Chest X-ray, PA view. Patient: 25 years old, sex M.
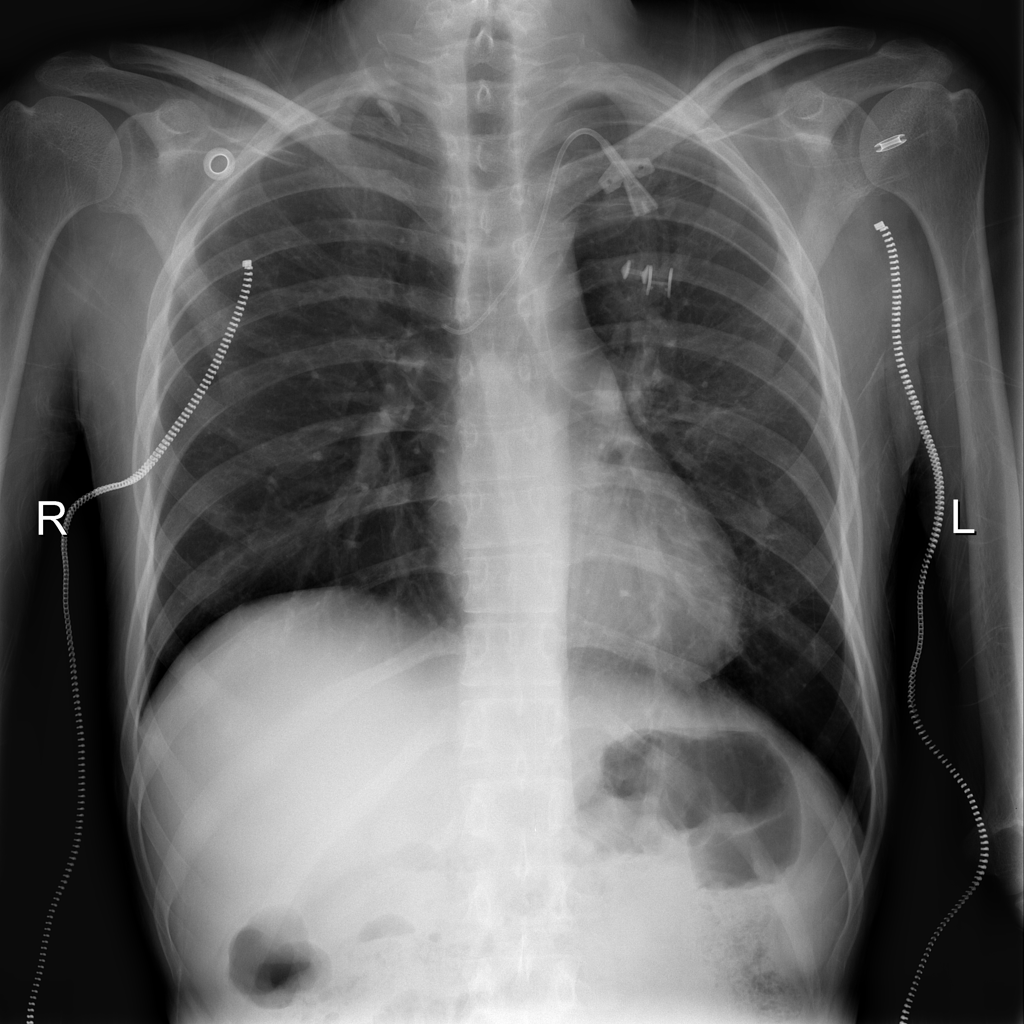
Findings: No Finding